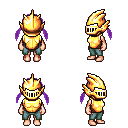
a pixel art fantasy rpg character, female body template, human, light skin, gold chest armor, teal pants, purple twin-tailed hairstyle, gold helm, four views (front, back, left, right), 2x2 character sprite sheet, small pixel art, hard edges, no anti-aliasing